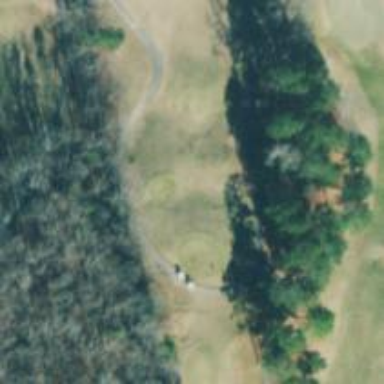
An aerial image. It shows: Pathway for golfing.